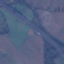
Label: Highway